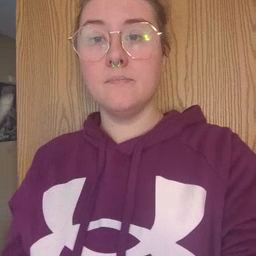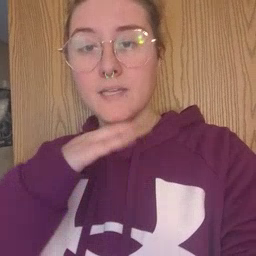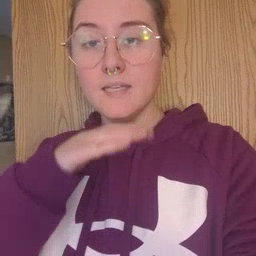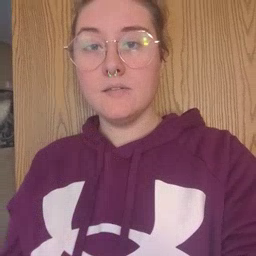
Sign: pig